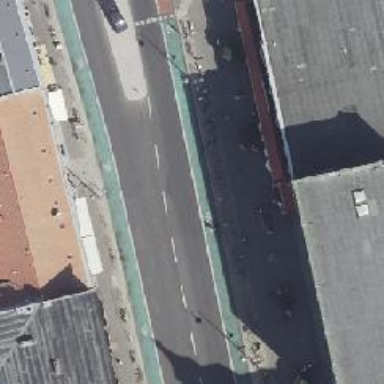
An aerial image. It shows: Secondary road with asphalt surface. There are separate sidewalks and lanes for cyclists on both sides of the road. The cycle lanes are exclusive with green surface markings.